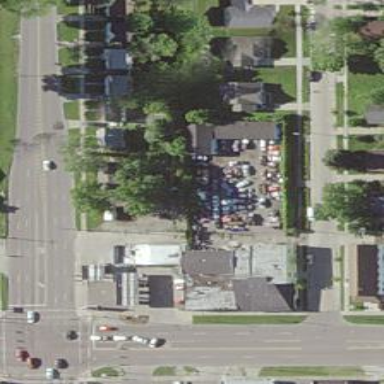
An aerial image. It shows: Convenience shop.